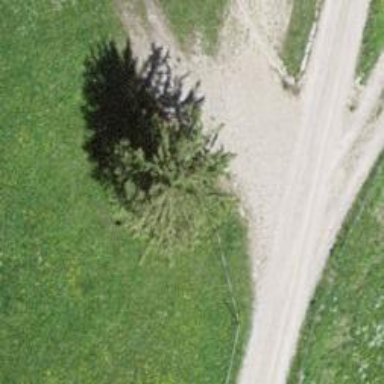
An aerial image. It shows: Evergreen needle-leaved tree typically found in agricultural areas.